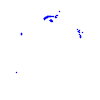
Particle: pion